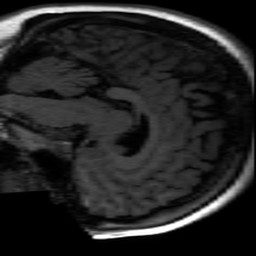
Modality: inplaneT1
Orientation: sagittal
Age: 21
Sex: female
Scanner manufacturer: ge
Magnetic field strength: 3 T
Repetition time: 2.31 s
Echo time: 0.02345 s